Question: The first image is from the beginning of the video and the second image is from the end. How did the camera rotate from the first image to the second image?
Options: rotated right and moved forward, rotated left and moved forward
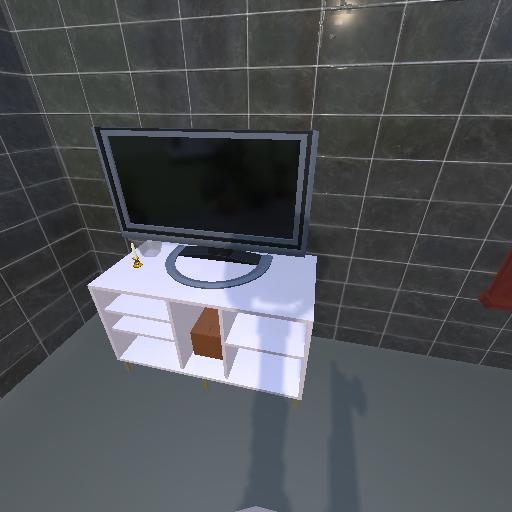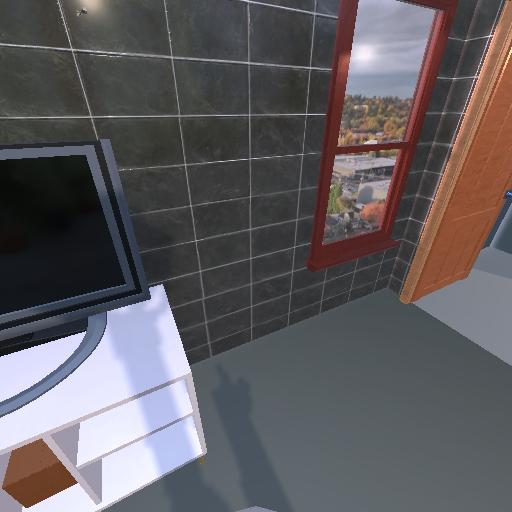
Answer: rotated right and moved forward